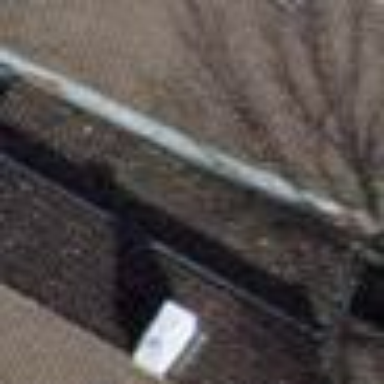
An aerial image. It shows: View of roof of building.